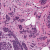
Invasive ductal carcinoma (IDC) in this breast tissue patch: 0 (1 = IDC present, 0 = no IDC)